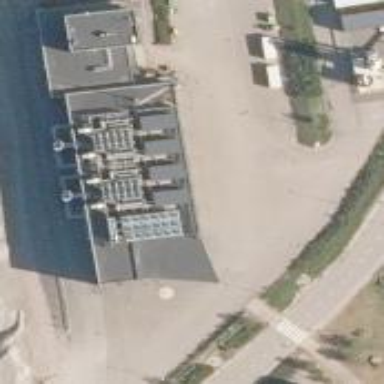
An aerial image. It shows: Building with waste-powered generator.